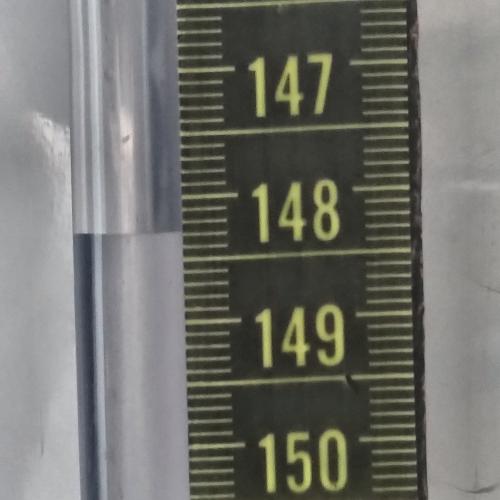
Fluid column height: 148.3 cm